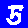
Digit: 5